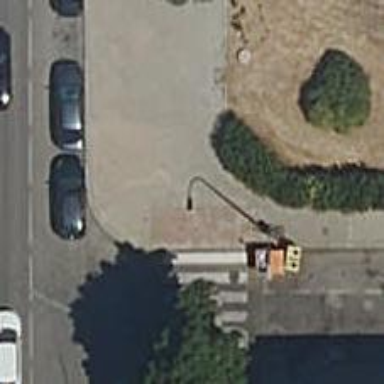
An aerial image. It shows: Zebra crossing on footway.